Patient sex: M
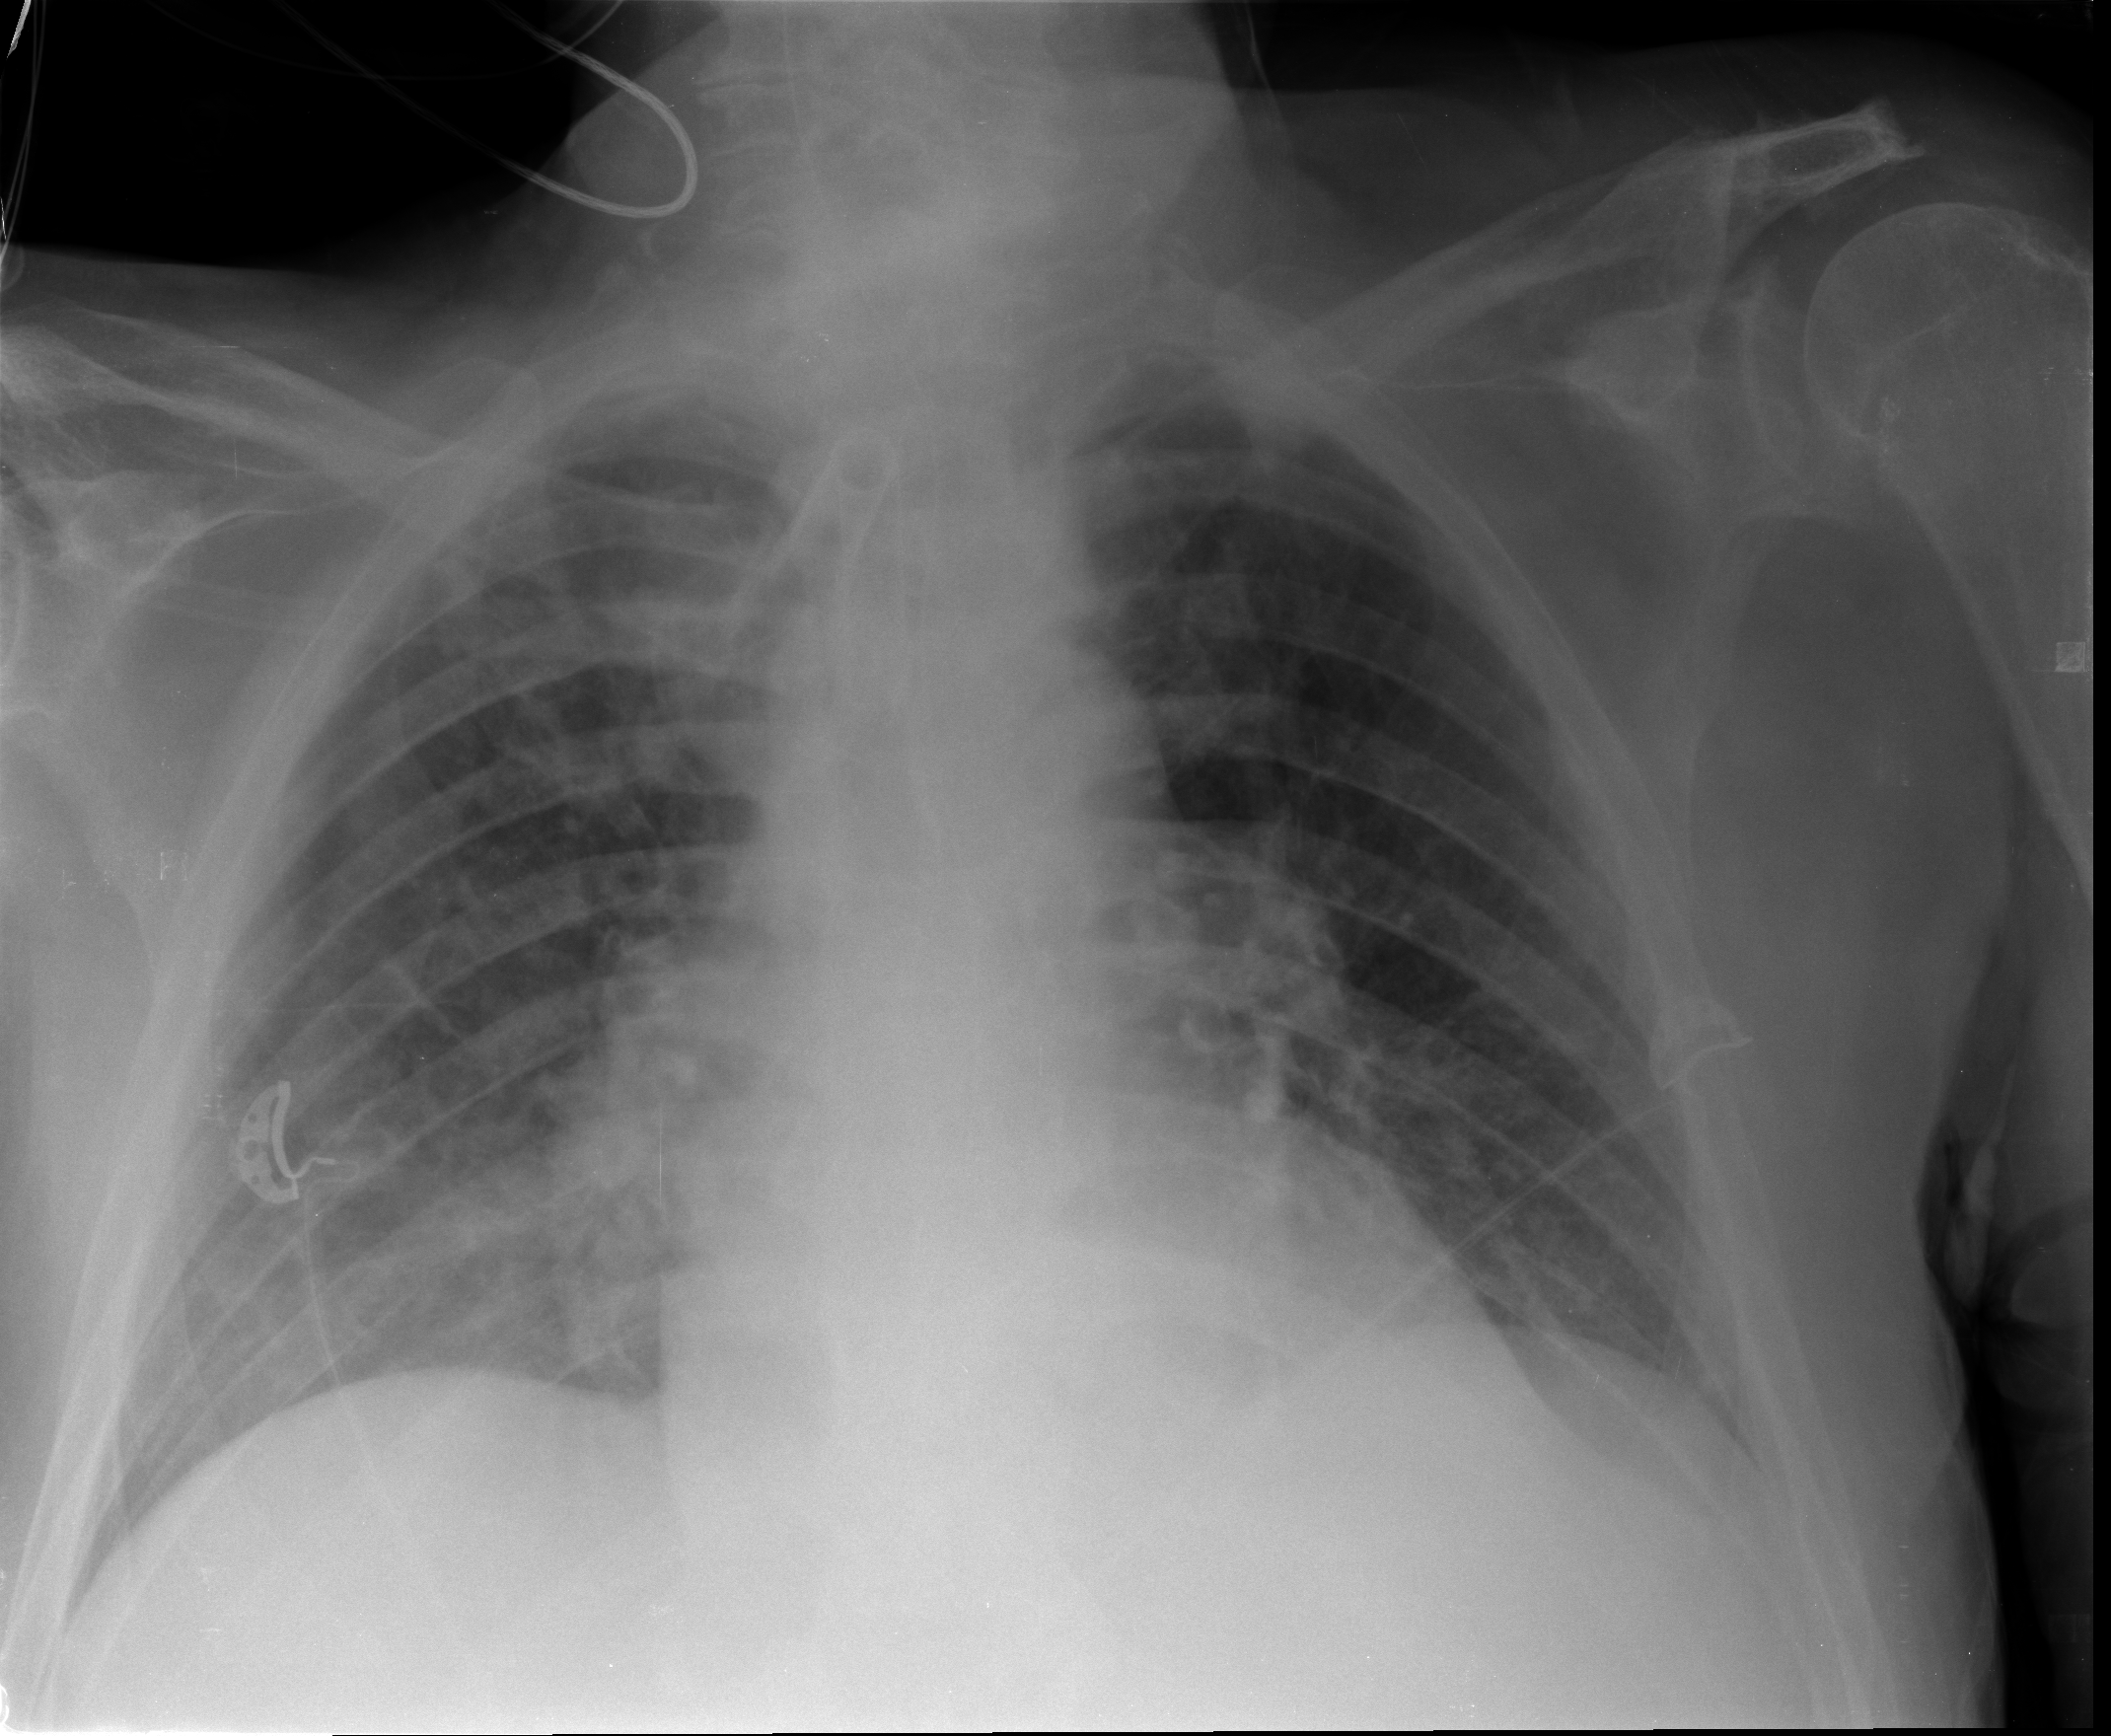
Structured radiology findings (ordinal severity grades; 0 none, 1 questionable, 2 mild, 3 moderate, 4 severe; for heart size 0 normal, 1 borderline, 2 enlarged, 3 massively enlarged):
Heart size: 0
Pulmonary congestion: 2
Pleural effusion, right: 0
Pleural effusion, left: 1
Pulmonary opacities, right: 0
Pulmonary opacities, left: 0
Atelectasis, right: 2
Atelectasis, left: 2